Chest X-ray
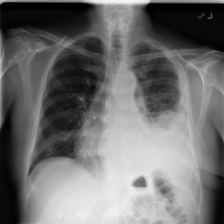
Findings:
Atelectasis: negative
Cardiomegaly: negative
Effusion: positive
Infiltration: negative
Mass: negative
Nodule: negative
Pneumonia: negative
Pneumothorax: negative
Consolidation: negative
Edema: negative
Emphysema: negative
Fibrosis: negative
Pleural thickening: negative
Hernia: negative